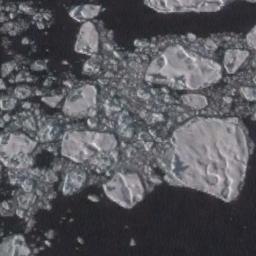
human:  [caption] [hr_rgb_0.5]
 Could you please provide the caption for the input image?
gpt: There are many ice on the black sea .

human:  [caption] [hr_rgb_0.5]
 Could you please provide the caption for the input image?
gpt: A lot of sea ice of different sizes and thickness gathers together .

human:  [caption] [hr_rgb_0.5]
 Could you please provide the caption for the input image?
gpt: Countless ice cubes of all sizes are closely connected into a large piece floating on the deep blue sea .

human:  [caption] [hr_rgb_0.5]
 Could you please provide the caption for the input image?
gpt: There are different shapes of sea ice .

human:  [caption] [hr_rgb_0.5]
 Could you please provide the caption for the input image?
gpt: There are sea ice linked into sheets .